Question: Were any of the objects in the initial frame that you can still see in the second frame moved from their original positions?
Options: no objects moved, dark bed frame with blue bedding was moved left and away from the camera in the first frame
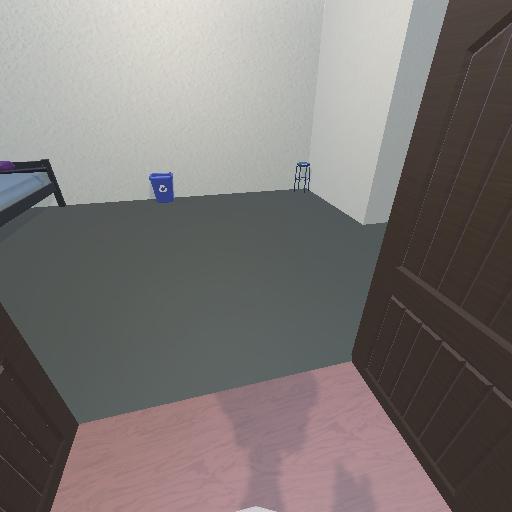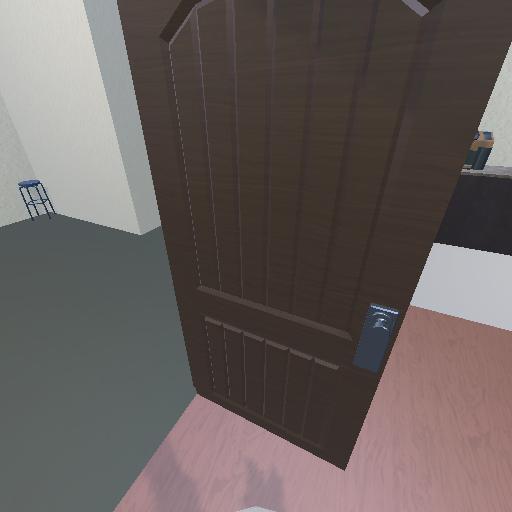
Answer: no objects moved